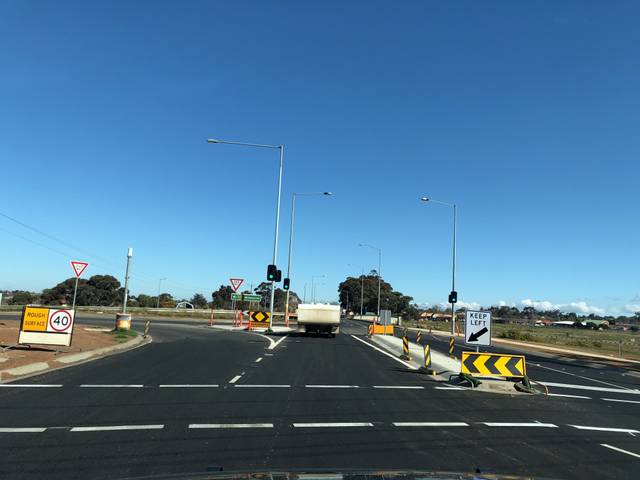
Region: Australia
Coordinates: -37.663, 144.44